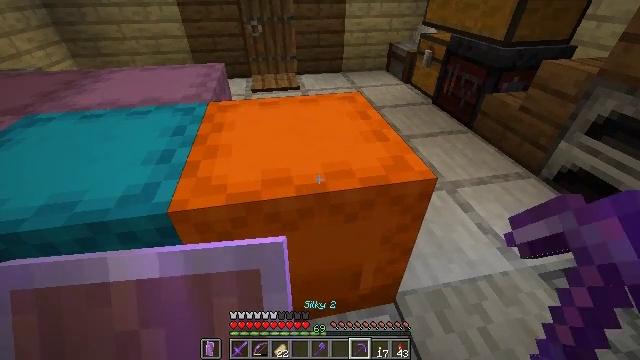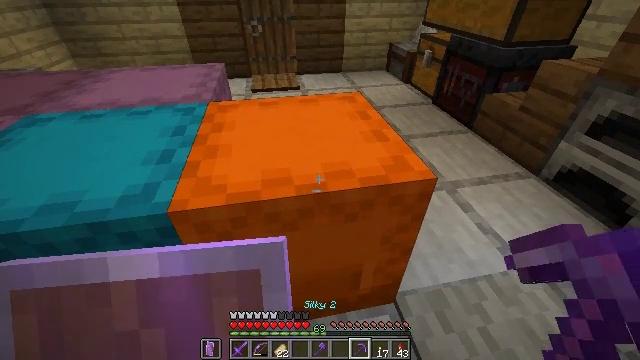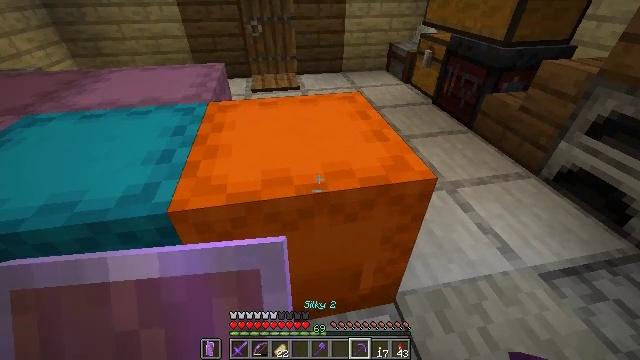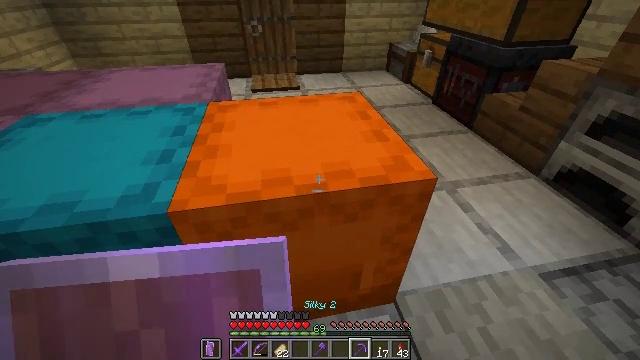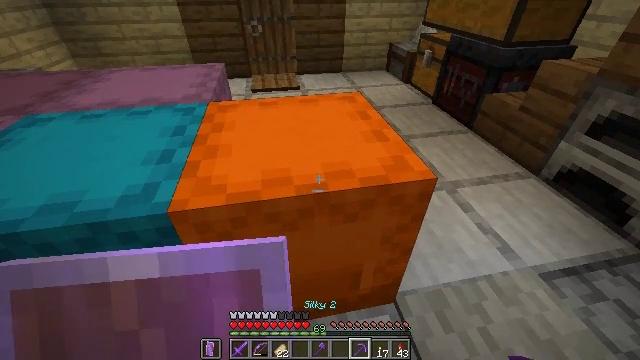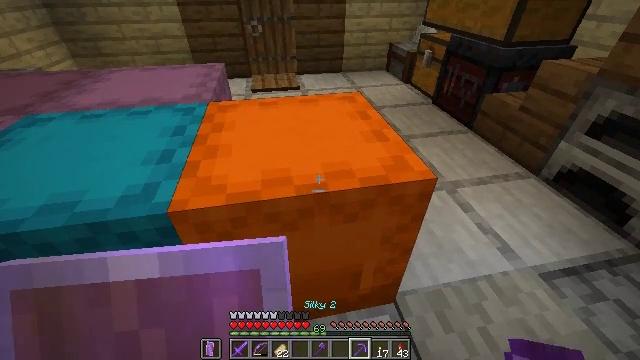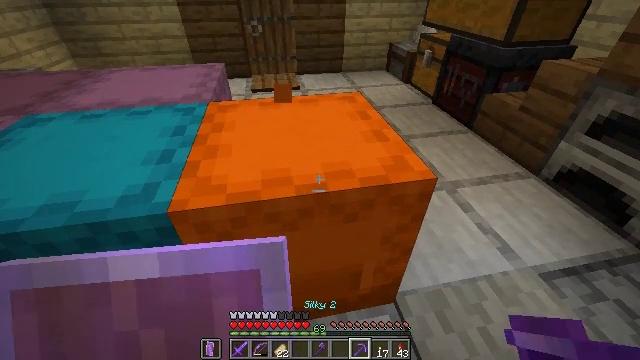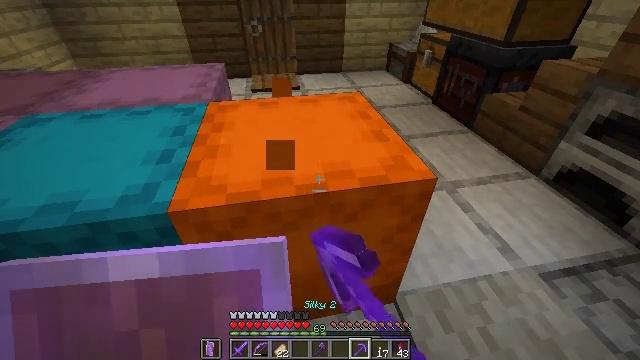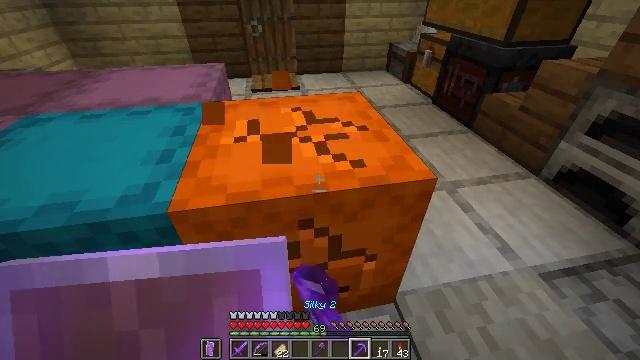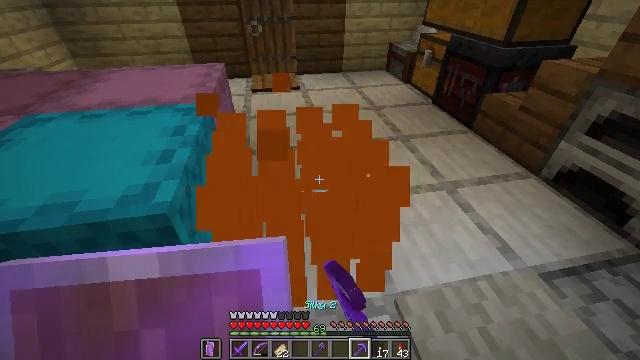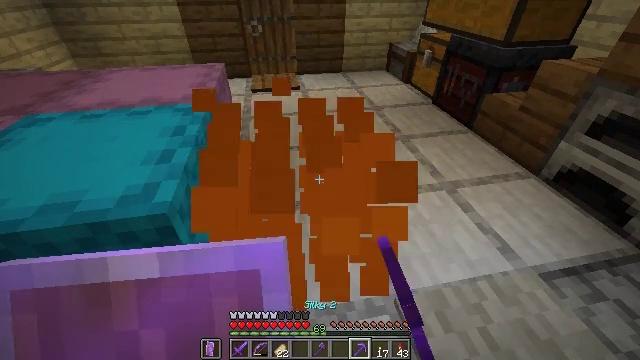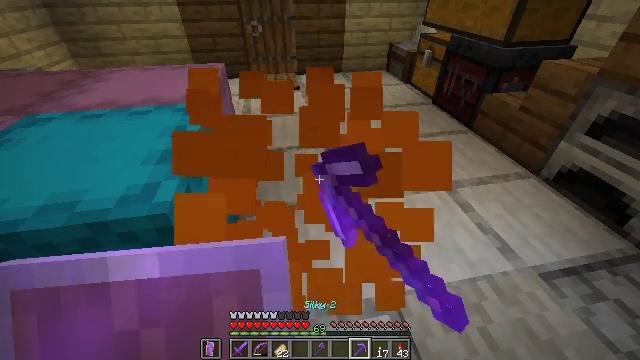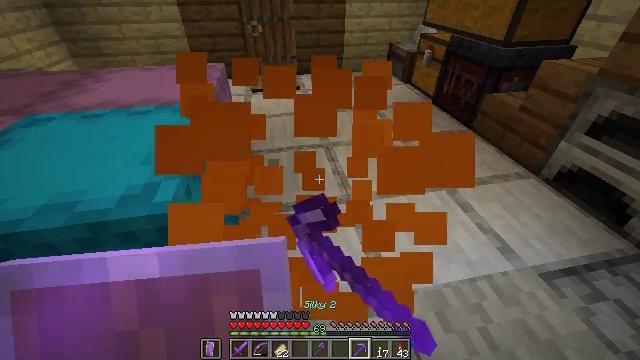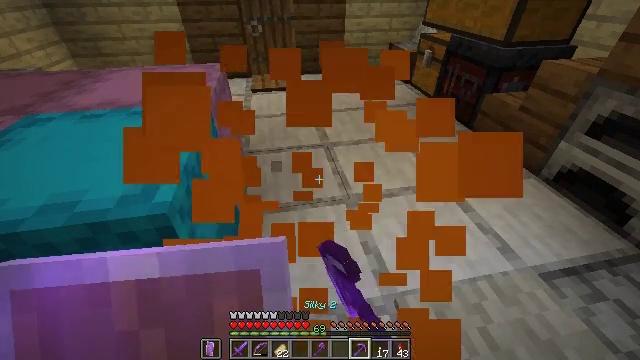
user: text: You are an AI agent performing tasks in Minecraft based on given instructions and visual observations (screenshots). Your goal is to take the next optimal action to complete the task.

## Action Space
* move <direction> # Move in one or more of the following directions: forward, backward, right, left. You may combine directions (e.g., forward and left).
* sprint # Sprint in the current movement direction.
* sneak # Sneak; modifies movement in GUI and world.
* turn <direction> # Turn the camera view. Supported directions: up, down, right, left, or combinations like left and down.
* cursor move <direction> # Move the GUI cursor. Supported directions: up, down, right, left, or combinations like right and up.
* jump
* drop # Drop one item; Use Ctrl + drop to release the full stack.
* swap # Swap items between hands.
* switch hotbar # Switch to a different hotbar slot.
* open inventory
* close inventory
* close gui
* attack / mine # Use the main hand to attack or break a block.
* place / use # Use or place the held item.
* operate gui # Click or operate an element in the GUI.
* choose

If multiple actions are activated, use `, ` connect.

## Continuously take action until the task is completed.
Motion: motion action
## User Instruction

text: Salvage the orange shulker box.
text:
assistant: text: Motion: no_op
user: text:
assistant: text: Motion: no_op
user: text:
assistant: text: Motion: no_op
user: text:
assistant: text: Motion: no_op
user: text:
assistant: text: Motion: no_op
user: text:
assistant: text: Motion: attack / mine
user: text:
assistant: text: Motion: attack / mine
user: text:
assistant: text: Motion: attack / mine
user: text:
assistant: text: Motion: attack / mine
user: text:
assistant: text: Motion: attack / mine
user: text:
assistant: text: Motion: no_op
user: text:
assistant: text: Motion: no_op
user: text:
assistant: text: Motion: no_op
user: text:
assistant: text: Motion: no_op